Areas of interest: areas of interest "White Ceramics City"
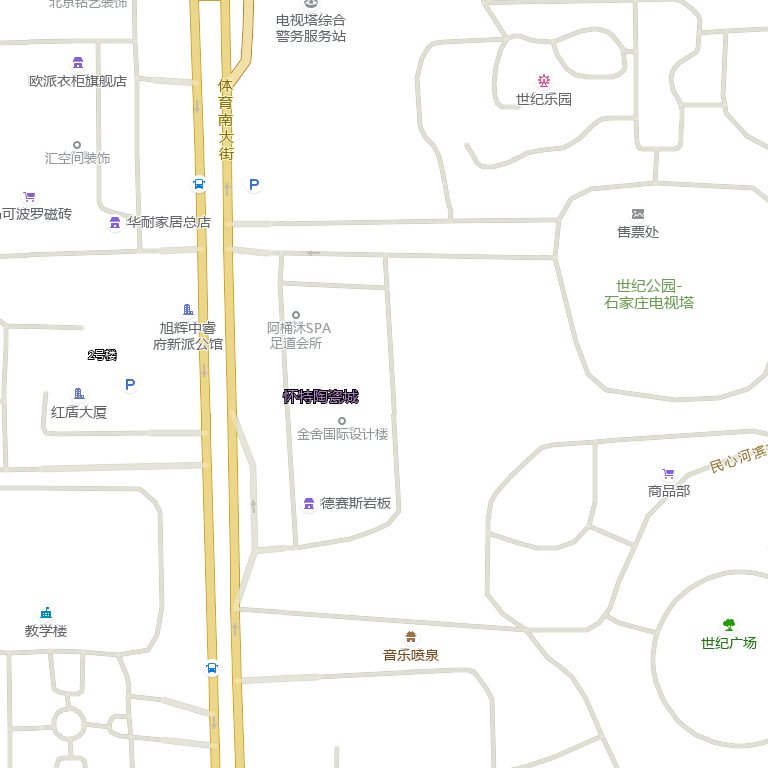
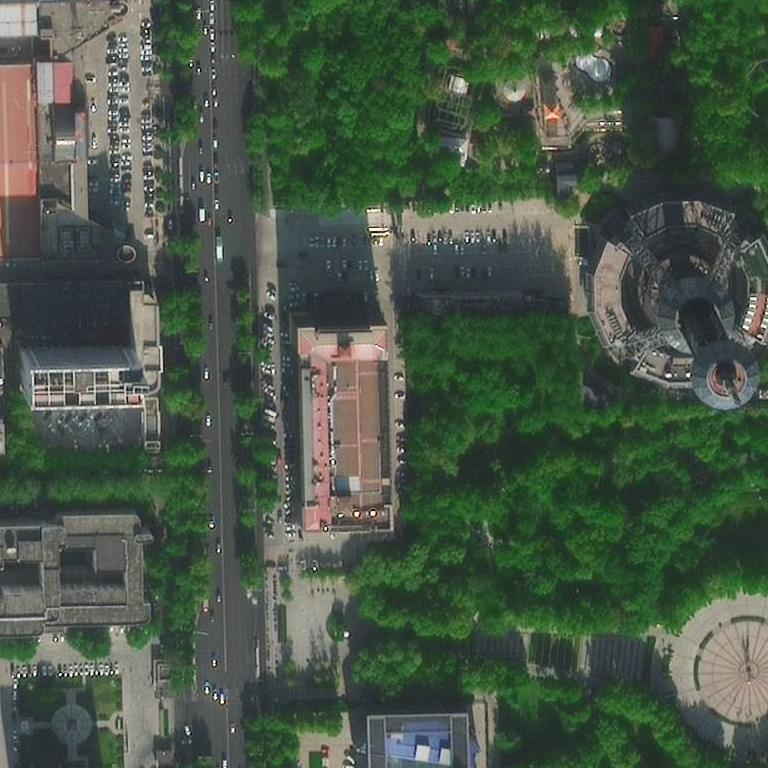